Question: I want to place an image button inside of EditText, but I don't have Idea please tell me how to do so as shown in the figure . Thanks

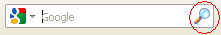
Answer: If You dont want click on that Image, Then you can use 'drawableRight' property for EditText..
'''
android:drawableRight="@drawable/icon"
'''
If you want click then use below code.
'''
<?xml version="1.0" encoding="utf-8"?>
<RelativeLayout xmlns:android="http://schemas.android.com/apk/res/android"
android:layout_width="match_parent"
android:layout_height="wrap_content" >
<EditText
android:layout_width="match_parent"
android:layout_height="wrap_content"
android:hint="Enter search key" />
<ImageButton
android:id="@+id/button1"
android:layout_width="wrap_content"
android:layout_height="wrap_content"
android:layout_alignParentRight="true"
android:src="@drawable/search"
android:layout_centerVertical="true"
android:layout_margin="5dp"
android:text="Button"/>
</RelativeLayout>
'''